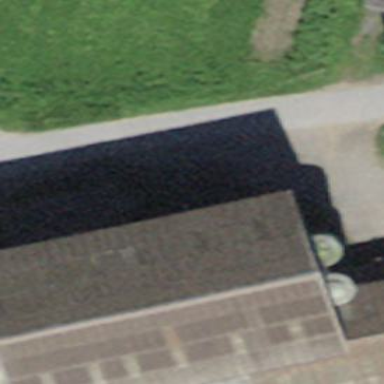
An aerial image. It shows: Cowshed building.